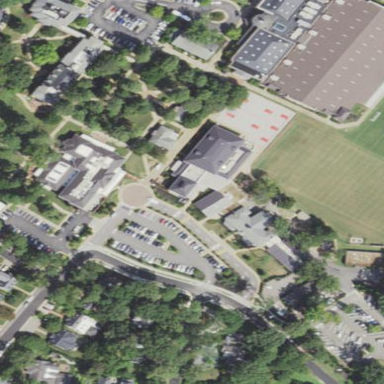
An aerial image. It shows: School building.